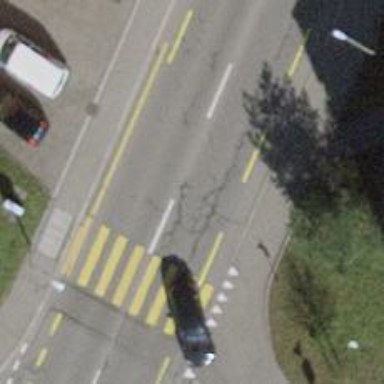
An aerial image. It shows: Marked asphalt footway with crossing markings.